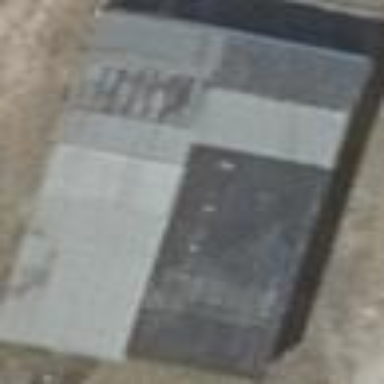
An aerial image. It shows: Building with flat grey roof.